Field crop: maize
Growth stage: 1
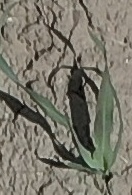
Species: sorghum